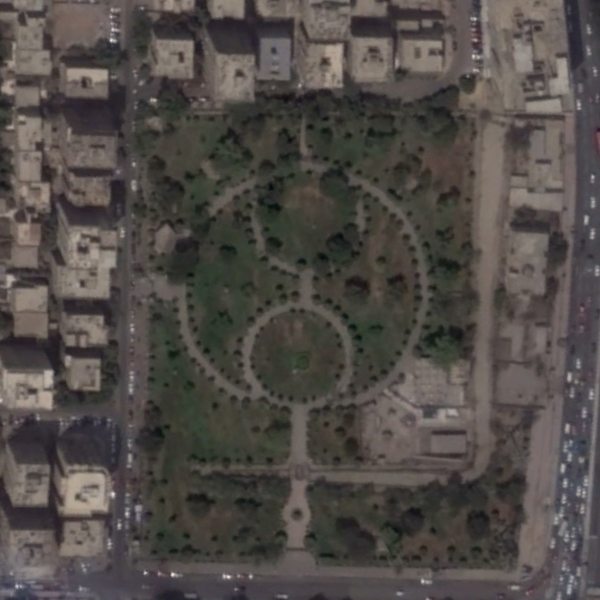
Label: Square